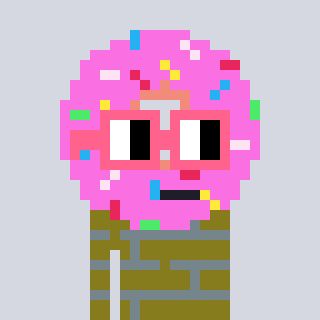
a pixel art character with square pink glasses, a doughnut-shaped head and a gunk-colored body on a cool background